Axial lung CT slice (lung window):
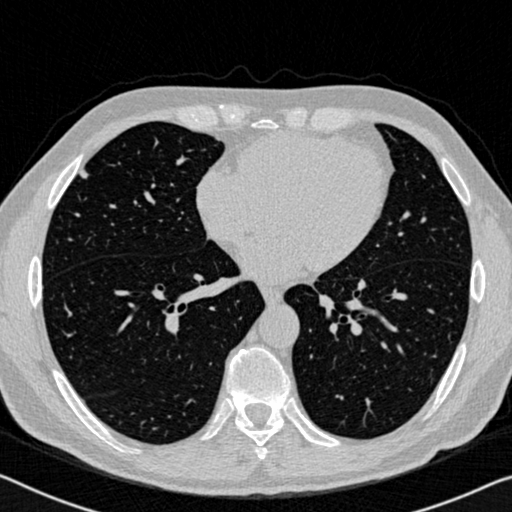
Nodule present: yes
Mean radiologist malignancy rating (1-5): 2.75